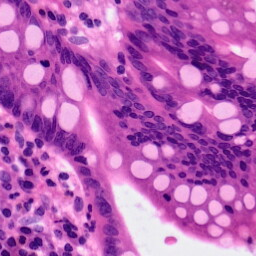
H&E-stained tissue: Pancreatic